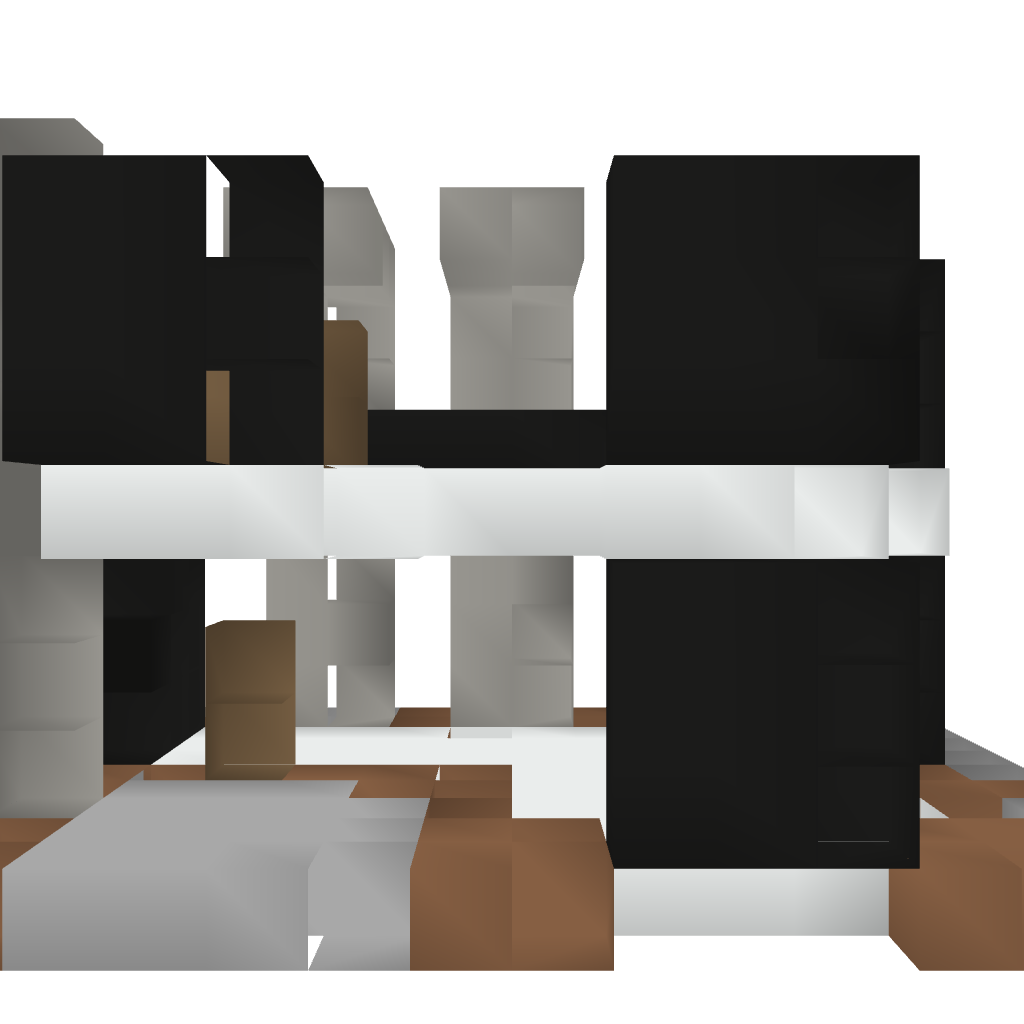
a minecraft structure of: Modern House #5